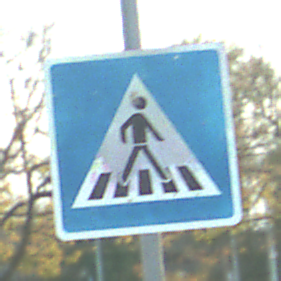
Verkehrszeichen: FussgaengerueberwegLinks
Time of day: MorningAfternoon
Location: Outdoor (Urban)
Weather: PartlyCloudy
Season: NotSpecified
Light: Natural